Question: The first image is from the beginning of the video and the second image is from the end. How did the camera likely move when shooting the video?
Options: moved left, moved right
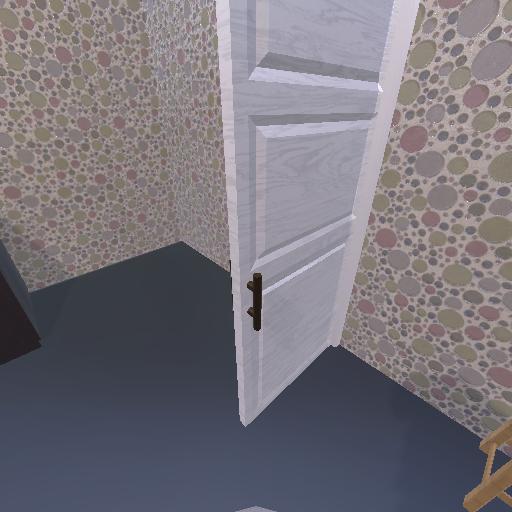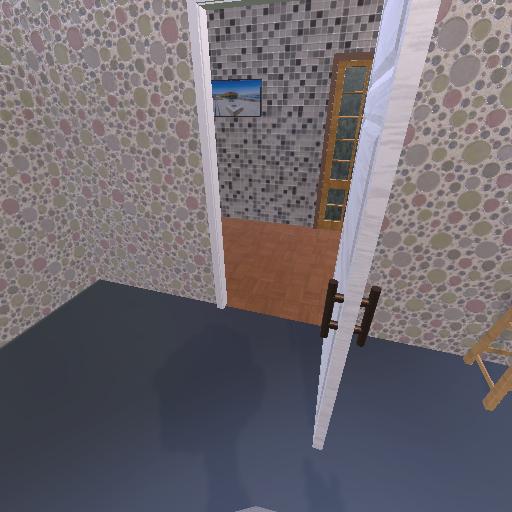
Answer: moved left